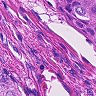
Metastatic tissue present: yes